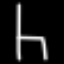
Label: chair